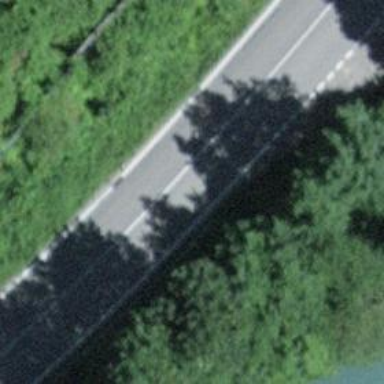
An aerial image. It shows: Primary highway.